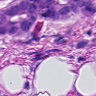
Metastatic tissue present: yes